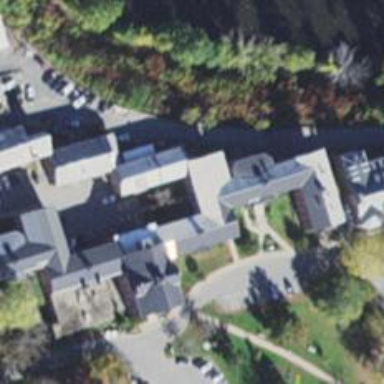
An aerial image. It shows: Healthcare facility identified as hospital.